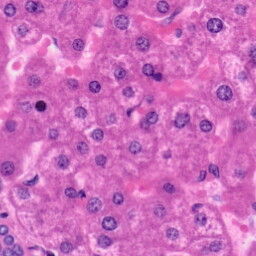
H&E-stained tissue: Liver